Question: Count the number of objects in the diagram.
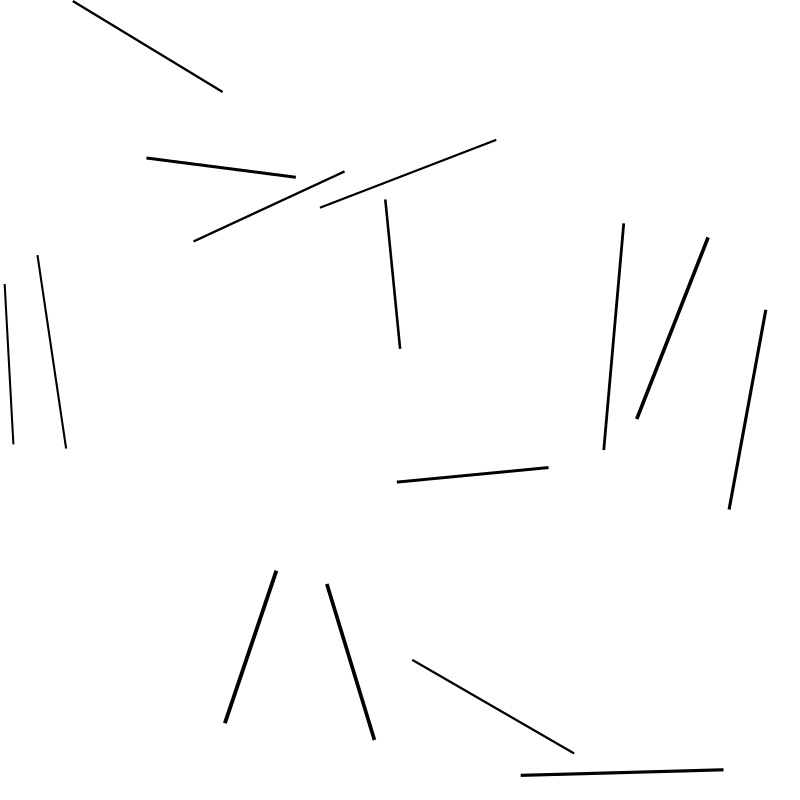
Answer: 15